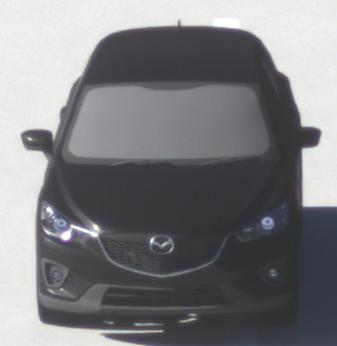
Make: Mazda
Model: CX-5 2.0 SKYACTIV-G 160
Detailed model: CX-5 (GH)
Model produced from: 2012/04
Model produced until: 2015/02
Doors: 5
Color: black
Road condition: dry road
Daytime: morning or afternoon
Contrast: high contrast